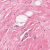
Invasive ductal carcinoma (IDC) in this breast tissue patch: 0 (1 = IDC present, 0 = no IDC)